Field crop: maize
Growth stage: 1
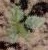
Species: datura